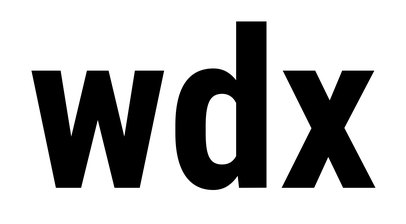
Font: Roboto_Condensed_Bold